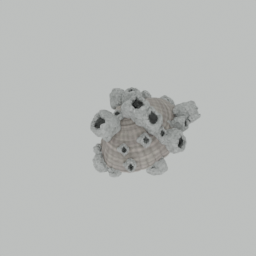
Label: animals